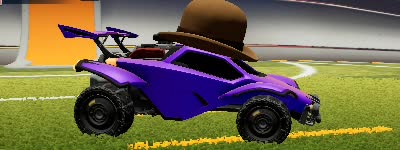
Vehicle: octane